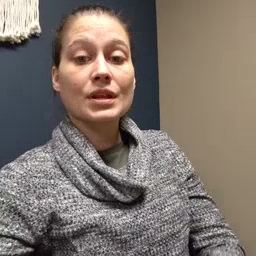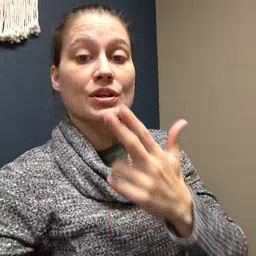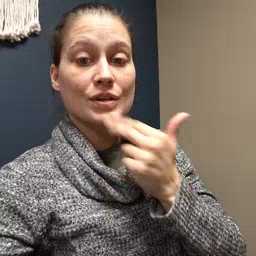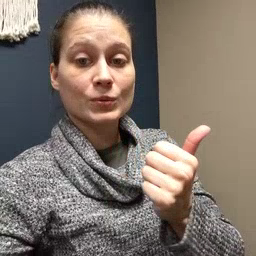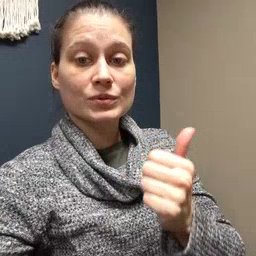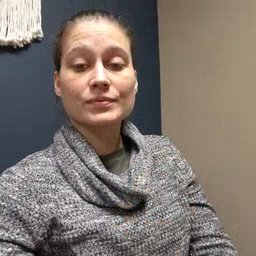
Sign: cute